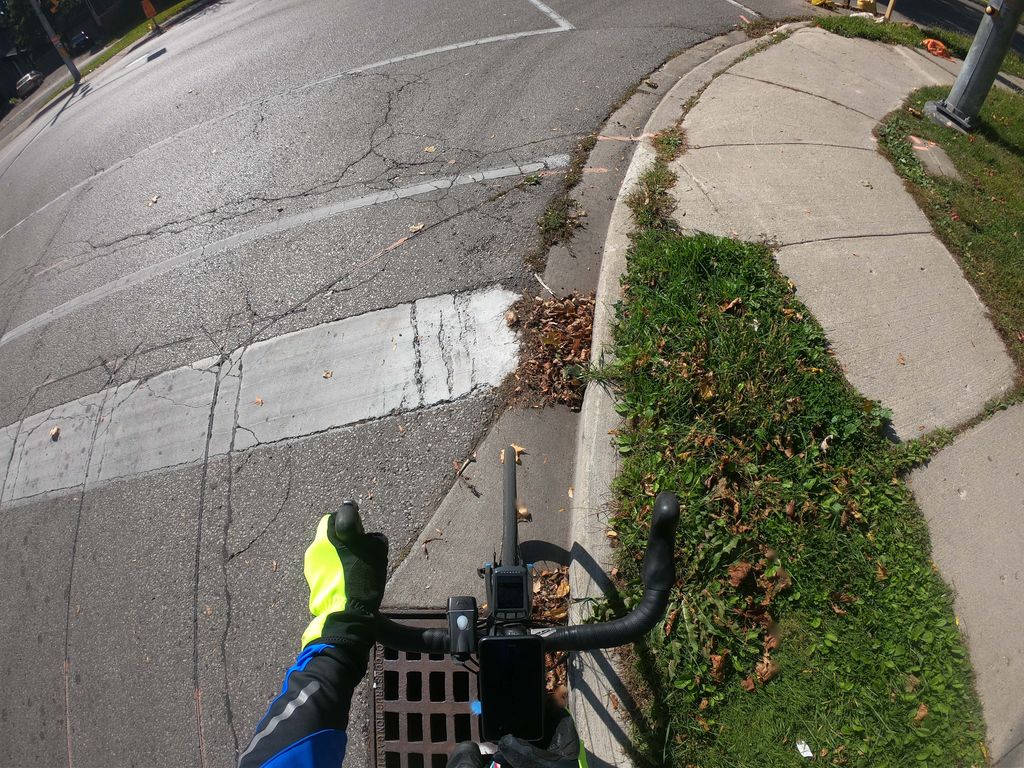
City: kitchener-waterloo